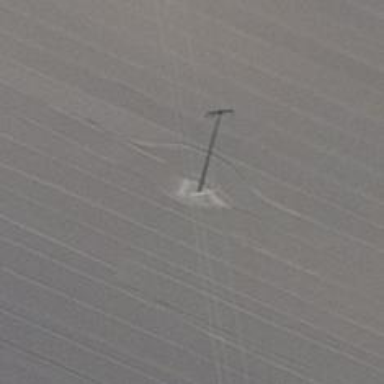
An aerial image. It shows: Minor power line.